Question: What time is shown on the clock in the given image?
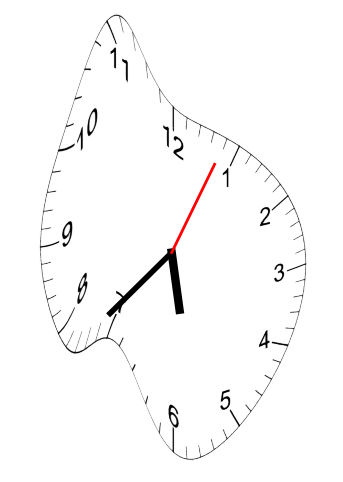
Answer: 05:37:04